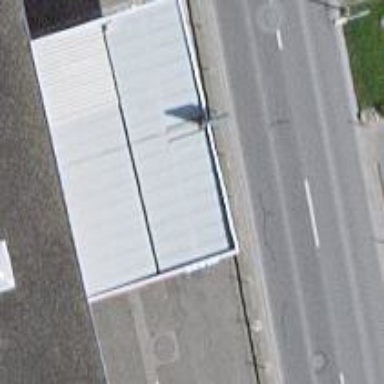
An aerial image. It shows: Fuel station.